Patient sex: M
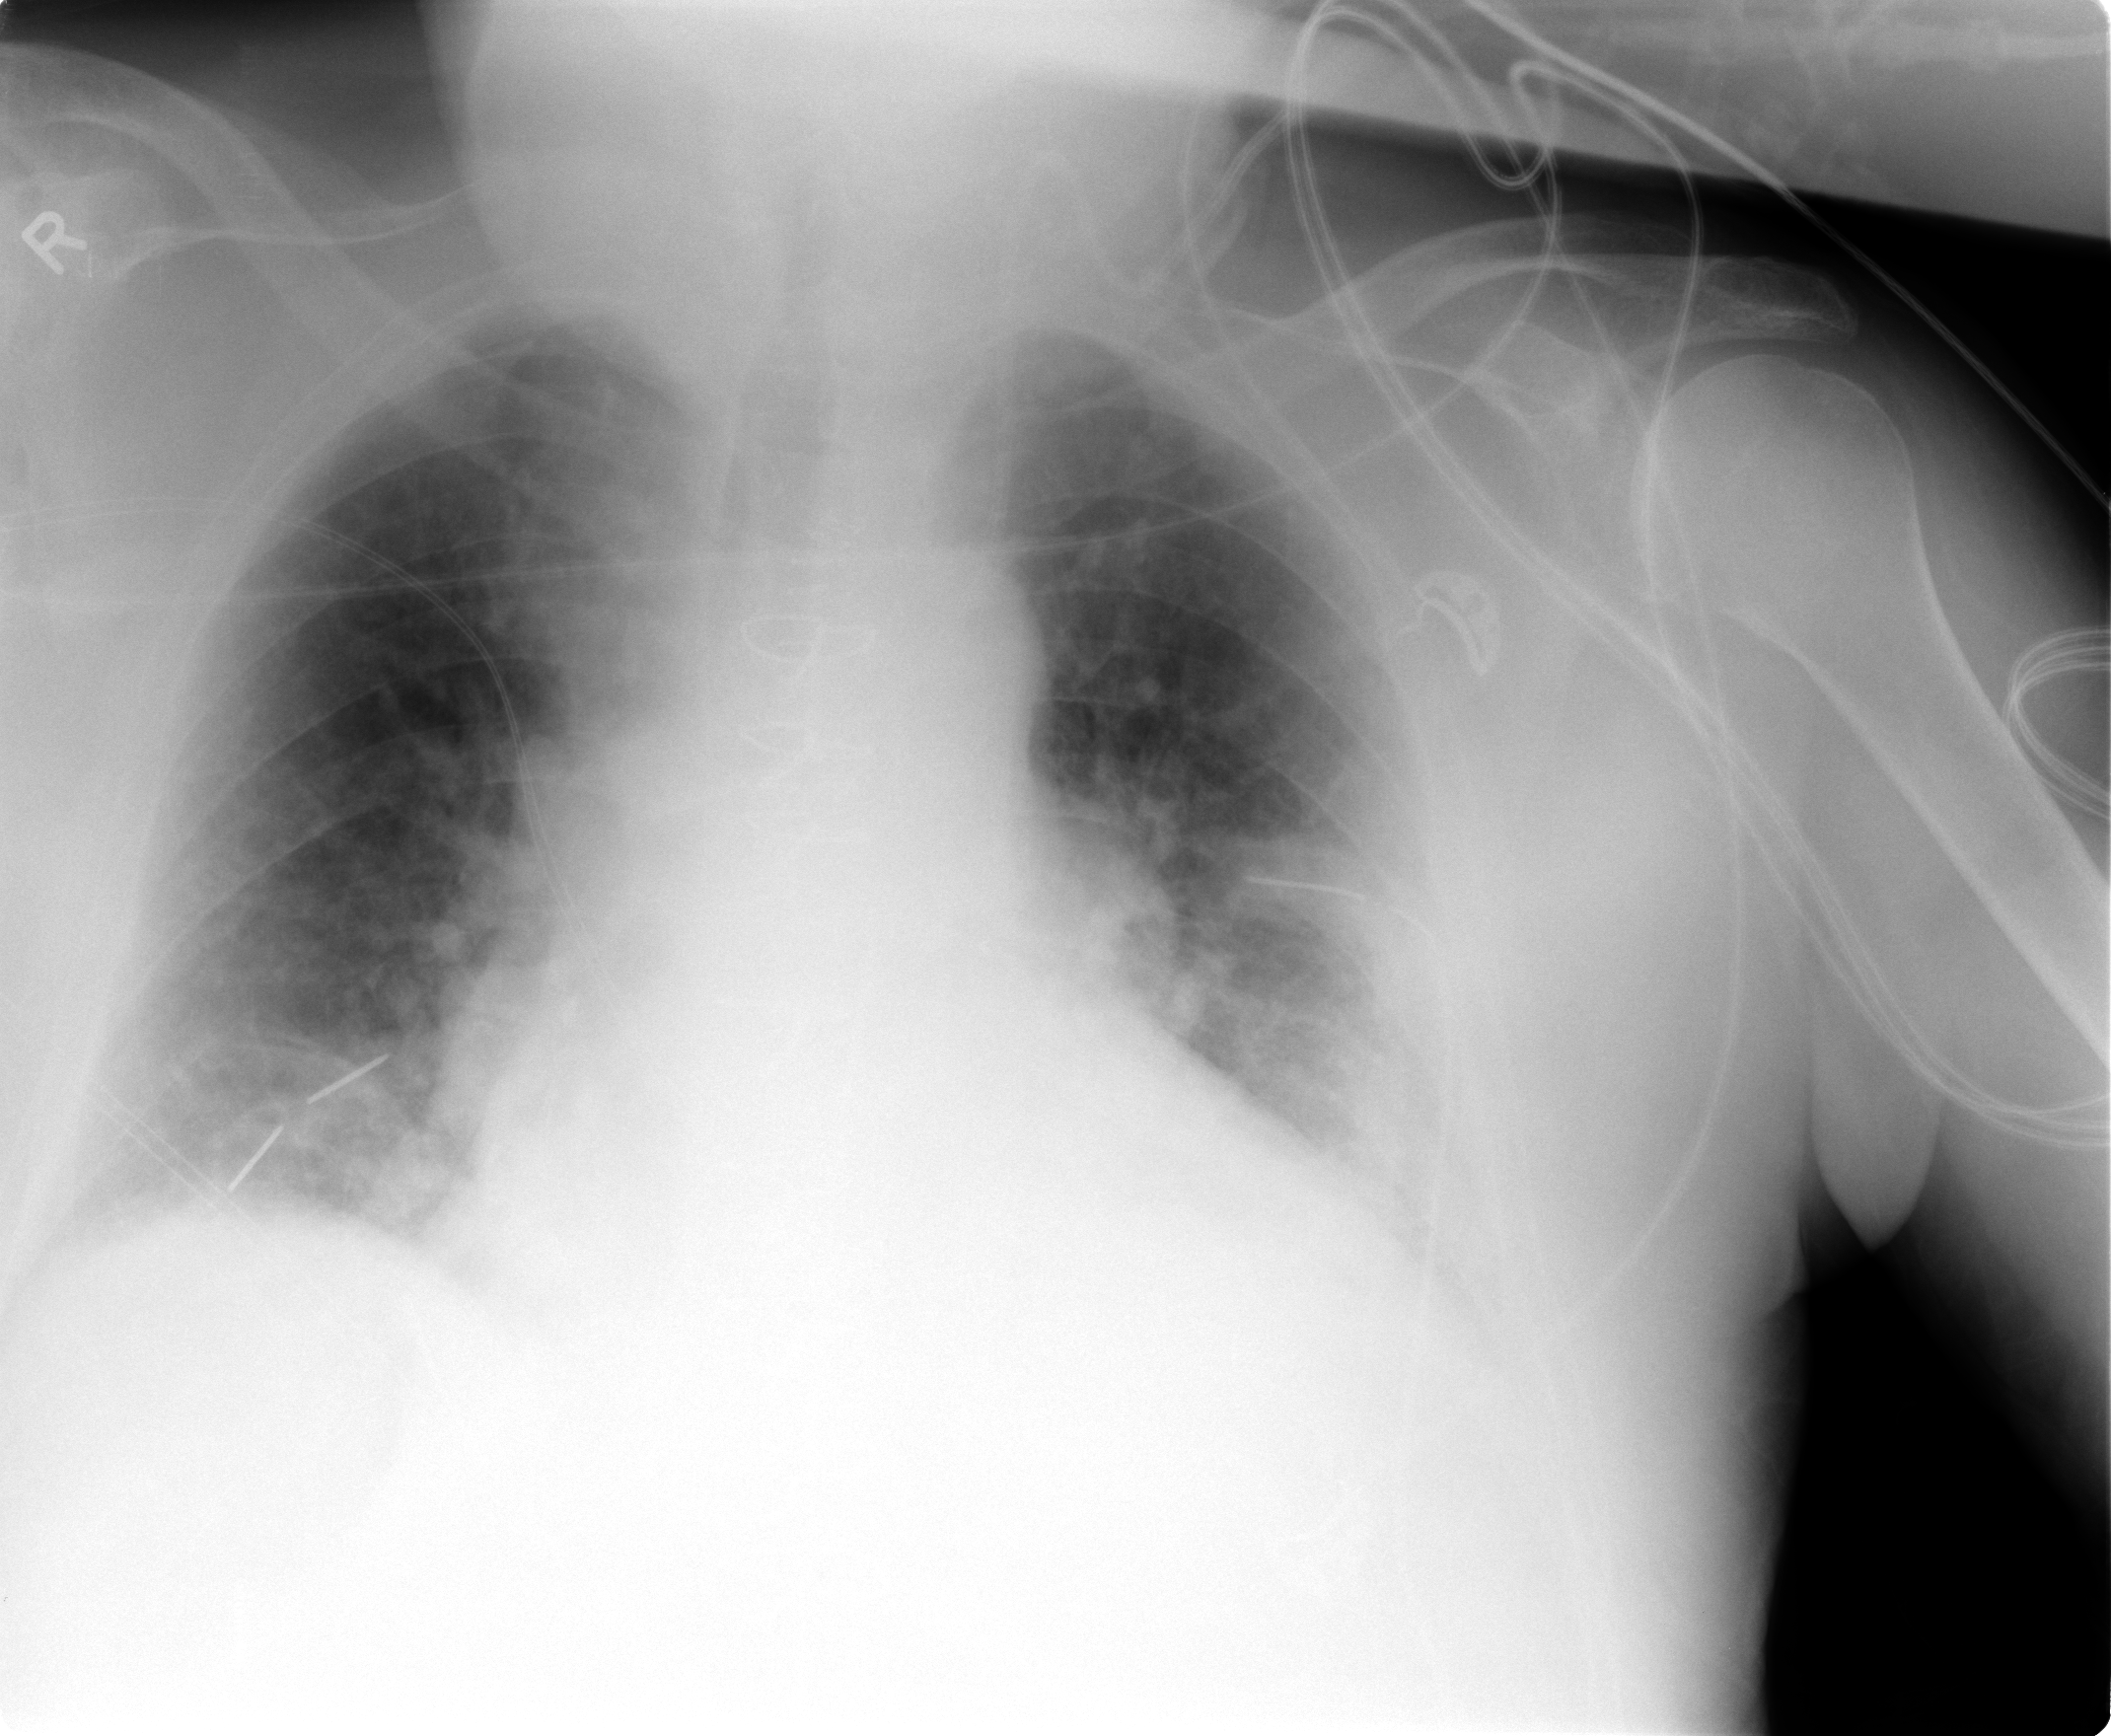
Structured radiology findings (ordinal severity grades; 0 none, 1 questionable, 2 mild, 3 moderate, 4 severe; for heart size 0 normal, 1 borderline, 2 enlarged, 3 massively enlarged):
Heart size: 2
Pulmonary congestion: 3
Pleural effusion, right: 2
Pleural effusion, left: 2
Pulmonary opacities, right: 1
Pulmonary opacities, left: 0
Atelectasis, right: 2
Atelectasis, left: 3